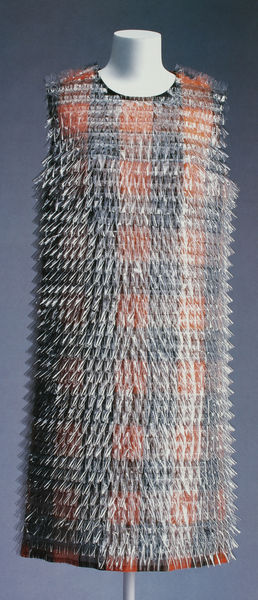
Titel: Kleid
Künstler: Junya Watanabe
Standort: Kyoto (Japan)
Institution: Kyoto Costume Institute
Schlagwörter: blau, kariert, kleid, orange, schwarz, weiss, rot, karo, mode, fransen, sack, schuppen, fell, japan, modell, abstrakt, plüsch, metall, plastik, transparent, abendkleid, foto, fotografie, karos, puppe, kurz, fisch, stachel, tunika, einfassung, design, farbenfroh, ärmellos, stacheln, rundhals, pailletten, mini, minikleid, zottelig